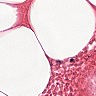
Metastatic tissue present: no